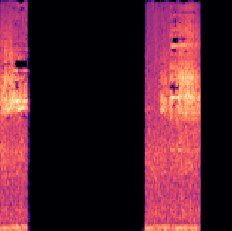
Sound class: Rooster